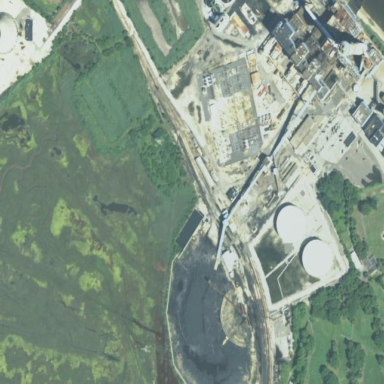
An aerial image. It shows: Industrial area with plants powered by coal and oil sources.